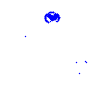
Particle: electron